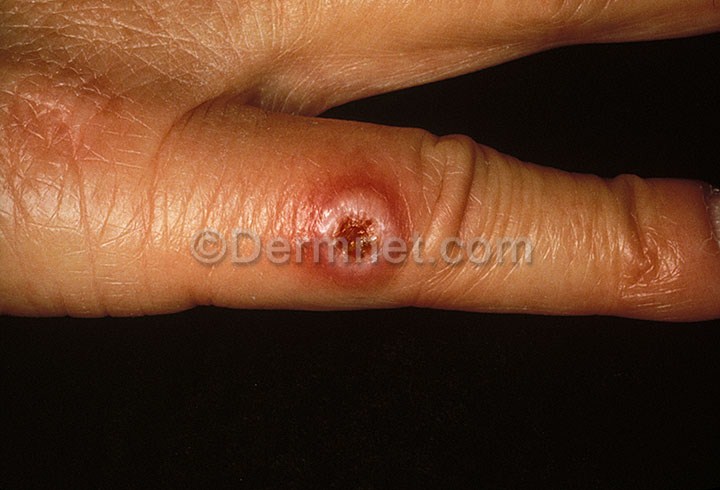
Disease: Vasculitis Photos